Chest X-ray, PA view. Patient: 42 years old, sex M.
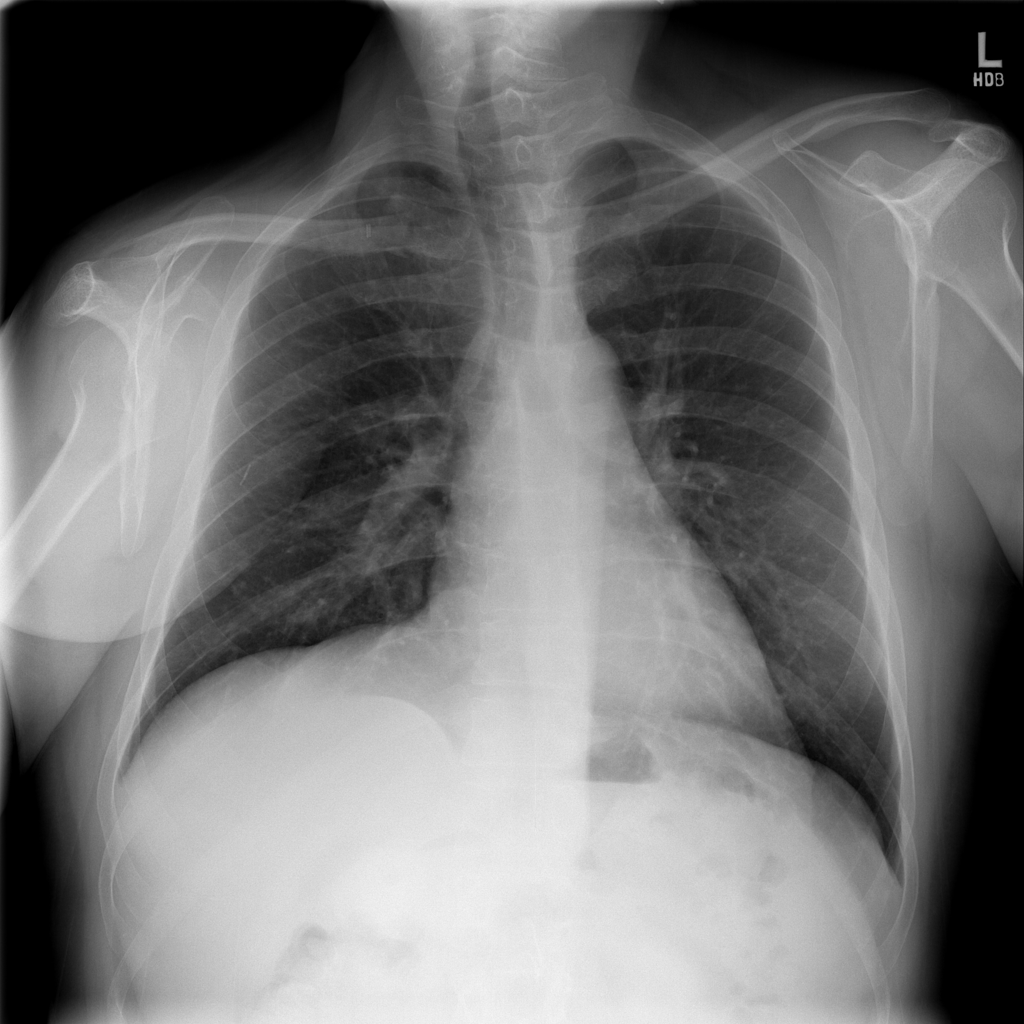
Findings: No Finding